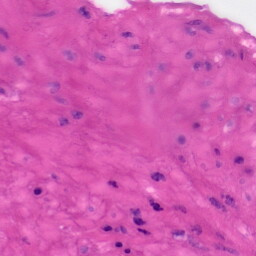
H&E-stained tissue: Skin